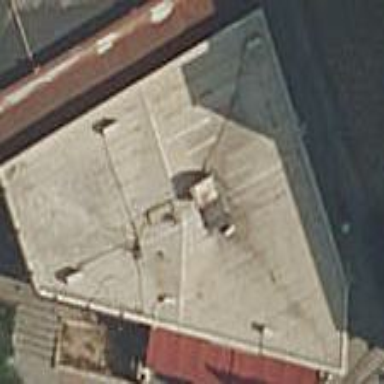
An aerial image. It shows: Commercial building.